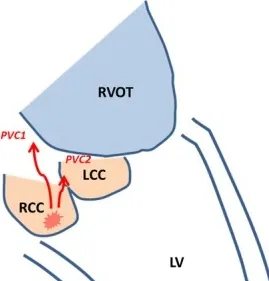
(B) Diagram showing the origin and route of the preferential pathways that we postulated (red line). Abld, distal electrode of ablation catheter; Ablp, proximal electrode of ablation catheter; CS, coronary sinus electrode; HIS, His bundle electrode; LCC, left coronary cusp; LV, left ventricle; PVC, premature ventricular contraction; RCC, right coronary cusp; RVOT, right ventricular outflow tract; SR, sinus rhythm.
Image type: radiology (ct)